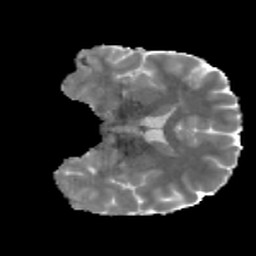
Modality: MD
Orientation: coronal
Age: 25
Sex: male
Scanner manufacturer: siemens
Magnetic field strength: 3 T
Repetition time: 3.5 s
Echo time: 0.086 s